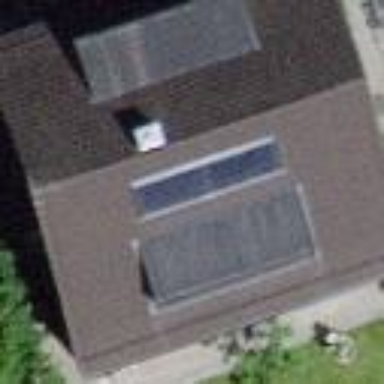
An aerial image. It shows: Gabled roof house.